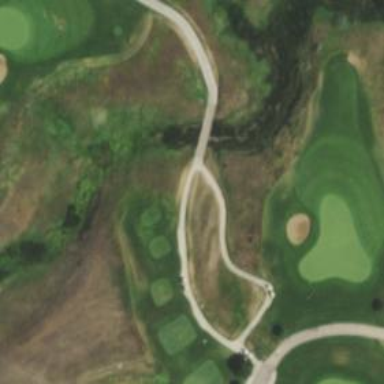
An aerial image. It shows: Service road that serves as golf cart path on bridge. It is designated for golf carts.